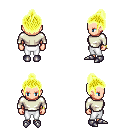
a pixel art fantasy rpg character, female body template, human, light skin, white long-sleeve shirt, white pants, gold short topknot hairstyle, bracelets, metal boots, four views (front, back, left, right), 2x2 character sprite sheet, small pixel art, hard edges, no anti-aliasing